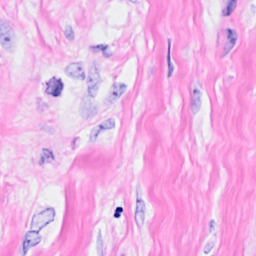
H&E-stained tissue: Breast